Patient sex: F
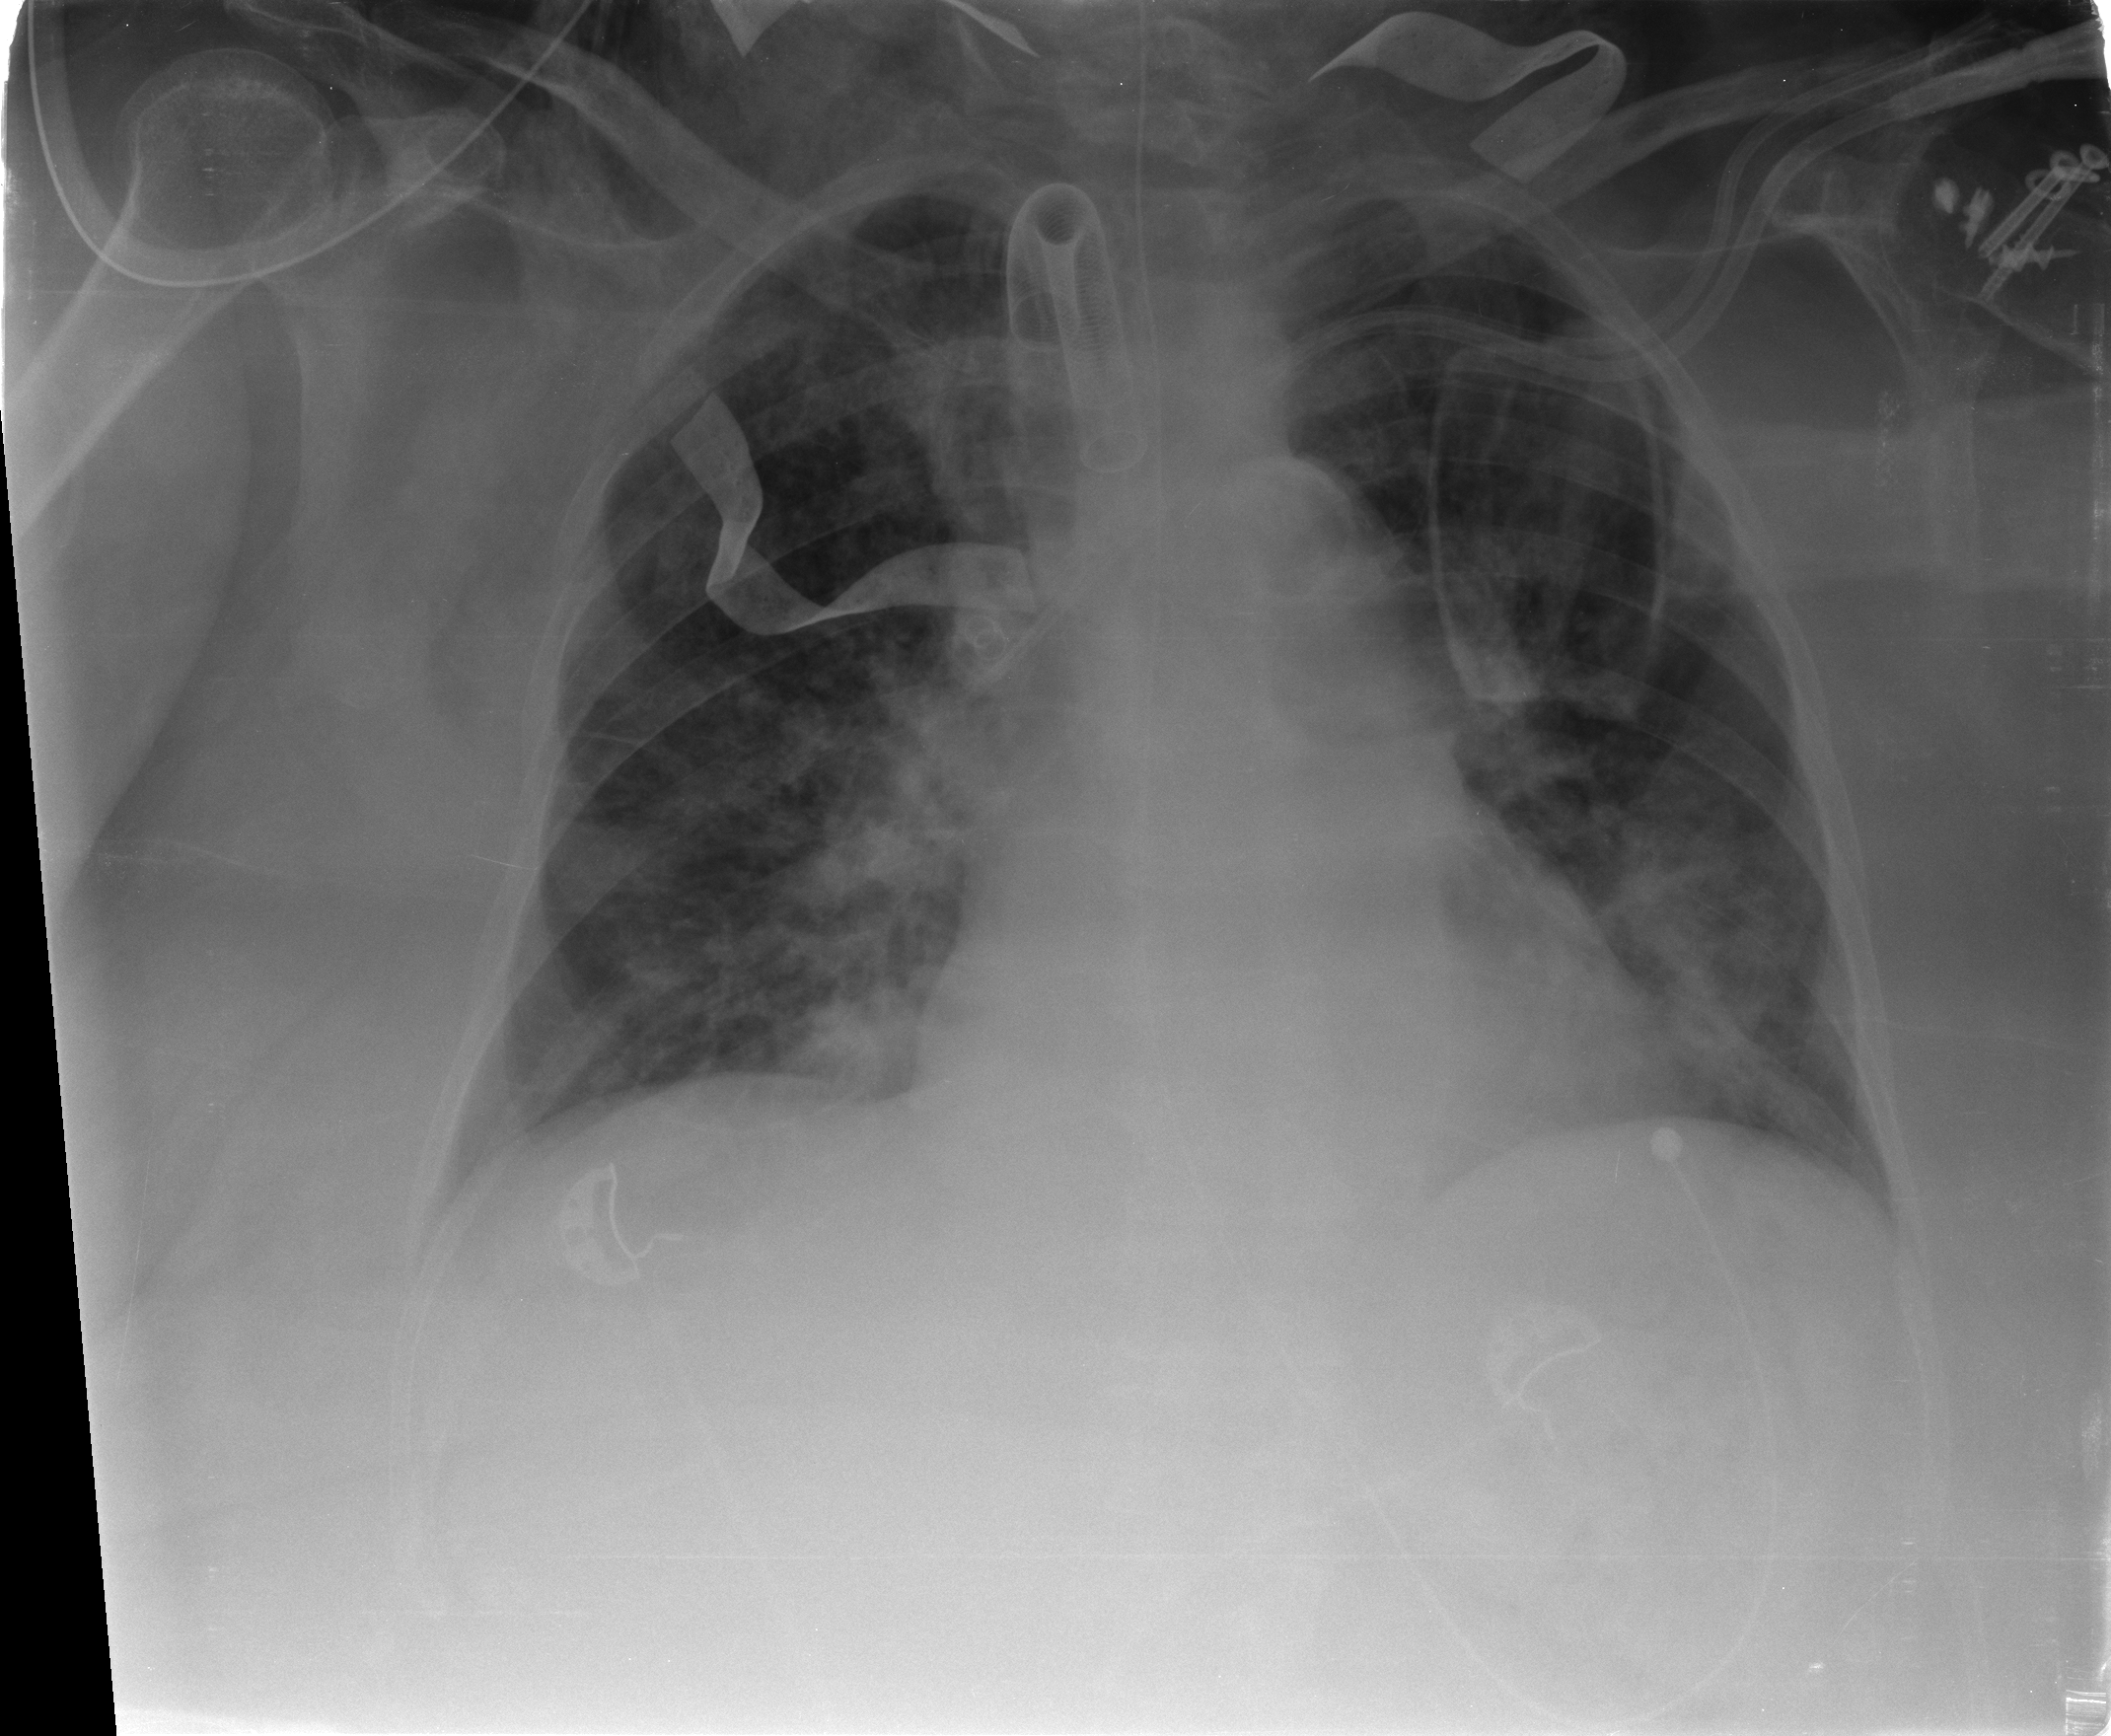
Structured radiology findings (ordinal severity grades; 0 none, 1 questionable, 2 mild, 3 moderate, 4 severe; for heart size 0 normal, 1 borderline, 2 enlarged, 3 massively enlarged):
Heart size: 2
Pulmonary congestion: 2
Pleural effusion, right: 0
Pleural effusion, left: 0
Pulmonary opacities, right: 2
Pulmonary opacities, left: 2
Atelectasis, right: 2
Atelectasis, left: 2